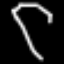
Label: diamond